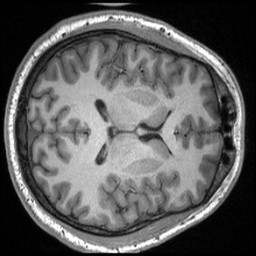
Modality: T1w
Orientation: axial
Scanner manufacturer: siemens
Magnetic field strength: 3 T
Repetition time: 2.3 s
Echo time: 0.00308 s